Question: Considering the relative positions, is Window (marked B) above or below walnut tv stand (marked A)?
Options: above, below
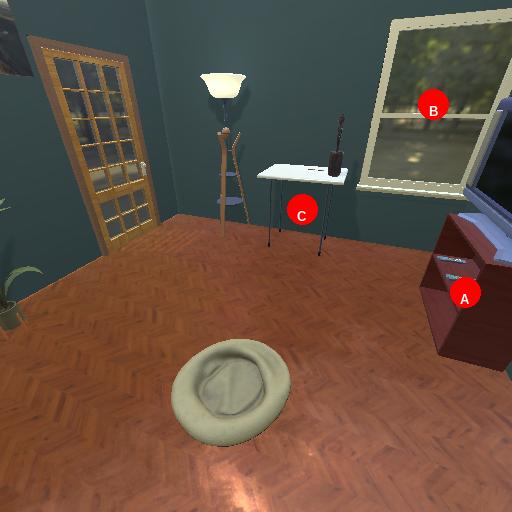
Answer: above